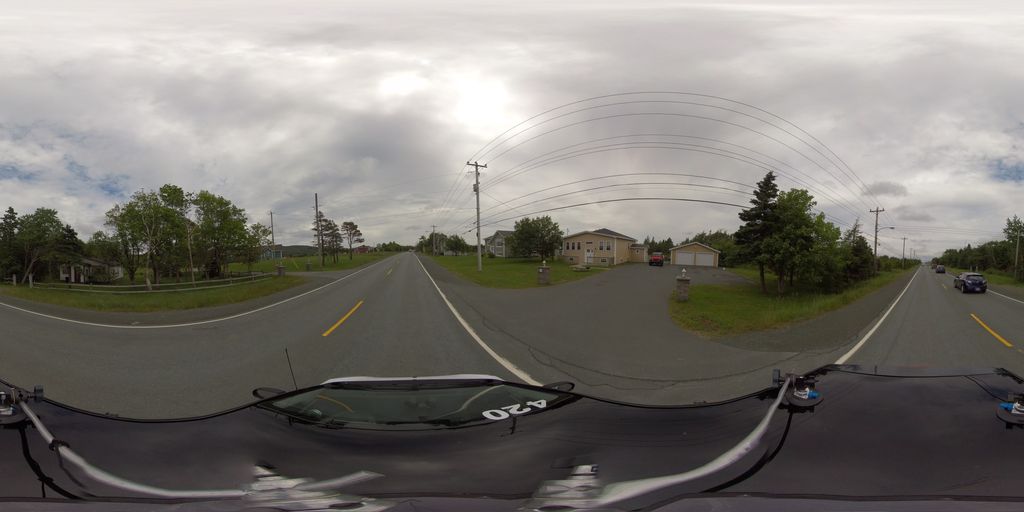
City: st_johns